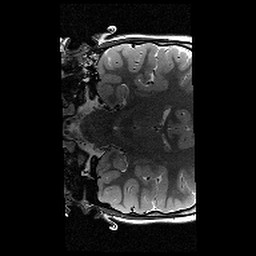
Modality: T2w
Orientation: coronal
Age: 9
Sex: female
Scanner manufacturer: siemens
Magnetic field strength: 3 T
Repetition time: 9.23 s
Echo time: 0.067 s